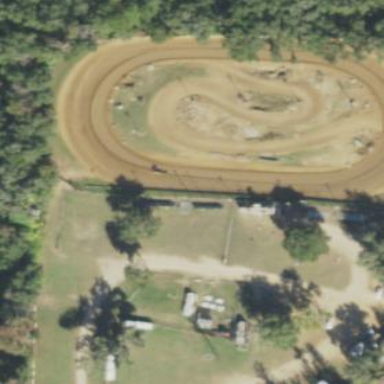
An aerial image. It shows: Raceway for motor sports.